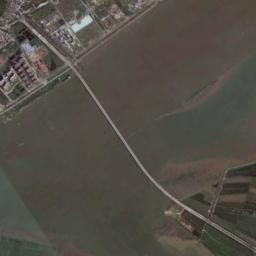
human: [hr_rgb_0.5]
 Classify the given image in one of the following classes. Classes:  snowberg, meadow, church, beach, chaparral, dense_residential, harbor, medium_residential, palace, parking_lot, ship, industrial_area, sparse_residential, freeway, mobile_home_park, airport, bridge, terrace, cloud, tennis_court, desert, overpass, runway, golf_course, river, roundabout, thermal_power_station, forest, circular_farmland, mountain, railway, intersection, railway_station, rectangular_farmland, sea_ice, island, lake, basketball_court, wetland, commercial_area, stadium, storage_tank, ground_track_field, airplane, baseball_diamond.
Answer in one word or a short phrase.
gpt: bridge